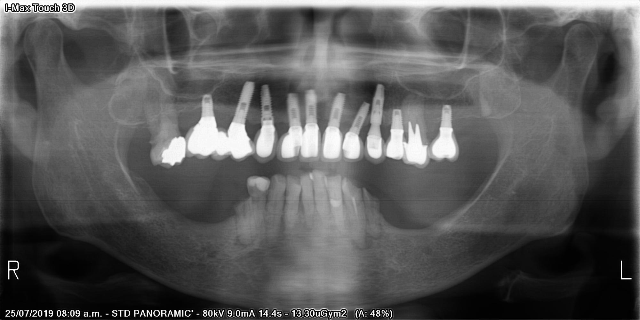
adult